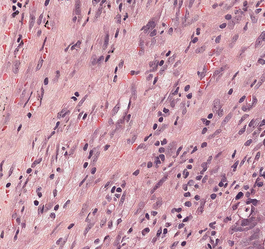
Tumor epithelial tissue: yes
Tumor-associated stroma tissue: yes
Normal tissue: no